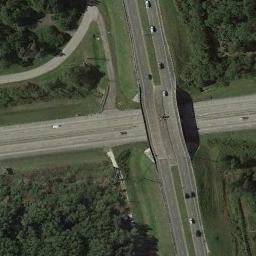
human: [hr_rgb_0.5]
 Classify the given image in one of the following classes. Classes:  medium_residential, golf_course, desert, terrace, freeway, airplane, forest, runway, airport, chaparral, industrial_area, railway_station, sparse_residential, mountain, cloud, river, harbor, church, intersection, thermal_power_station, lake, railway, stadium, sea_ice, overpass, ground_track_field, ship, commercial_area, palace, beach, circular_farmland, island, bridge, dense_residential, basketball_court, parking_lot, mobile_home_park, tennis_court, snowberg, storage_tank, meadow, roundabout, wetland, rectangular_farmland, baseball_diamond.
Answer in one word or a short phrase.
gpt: overpass